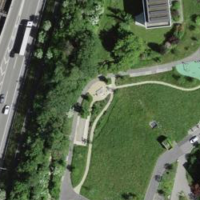
EUNIS habitat code: 57
Species observed at this site:
Prunus spinosa